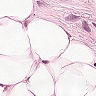
Metastatic tissue present: yes